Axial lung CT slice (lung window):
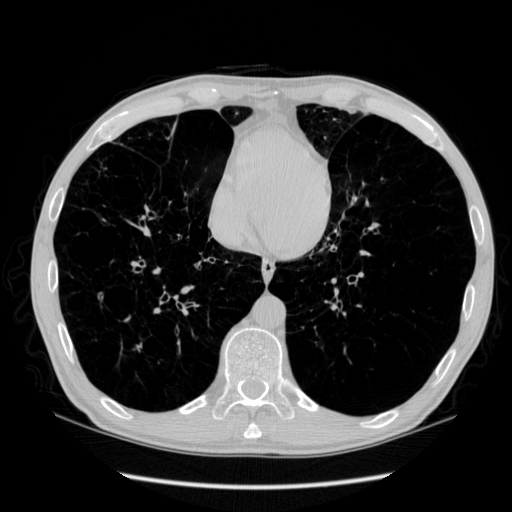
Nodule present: no